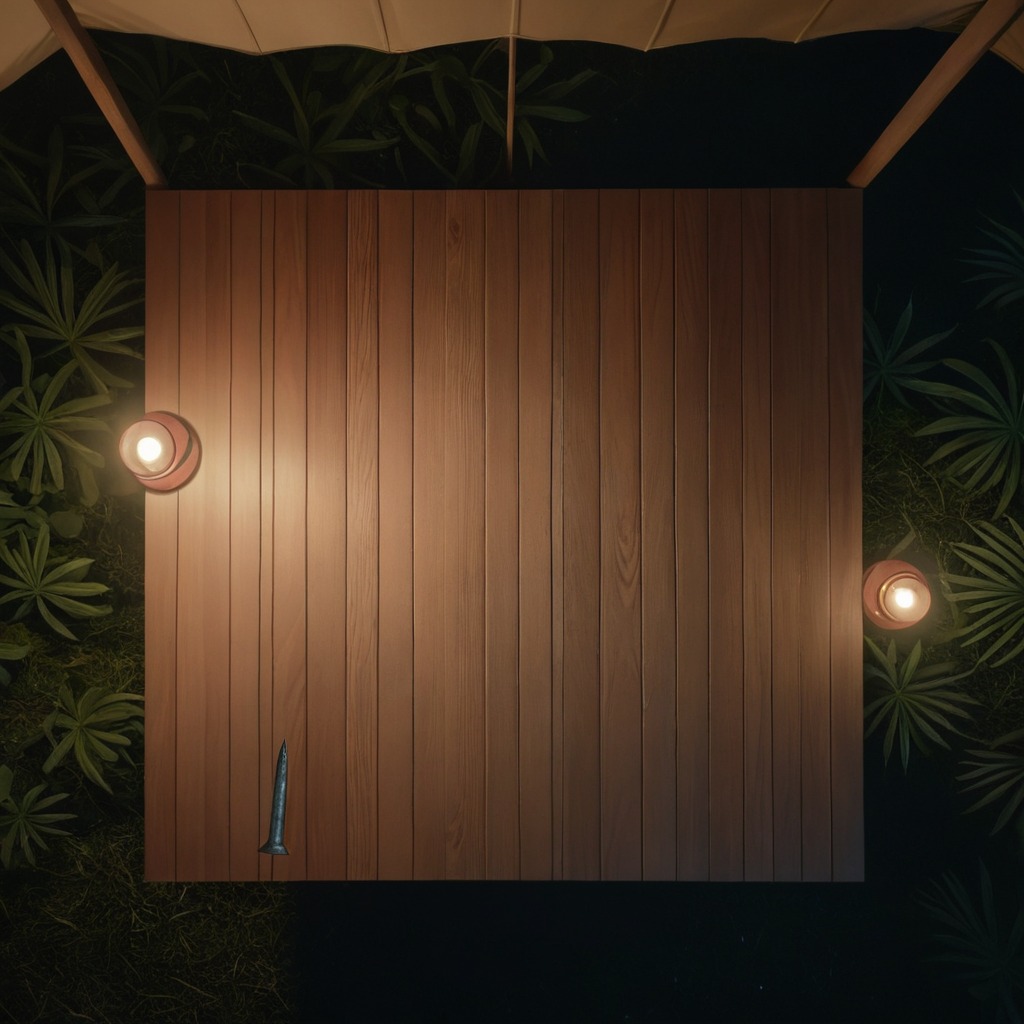
An iron nail is lying on a clean wooden table inside a jungle field workshop tent at night.